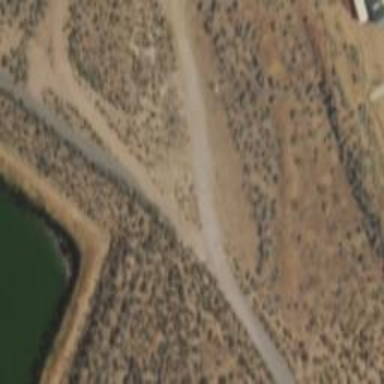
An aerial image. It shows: Unpaved driveway used as service road.